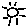
Label: sun